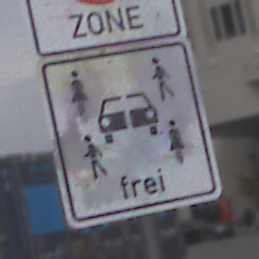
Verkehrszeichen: CarsharingfahrzeugeFrei
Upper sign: BeginnEingeschraenktesHalteverbotZone
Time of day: MorningAfternoon
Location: Outdoor (Urban)
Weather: Overcast
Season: NotSpecified
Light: Natural